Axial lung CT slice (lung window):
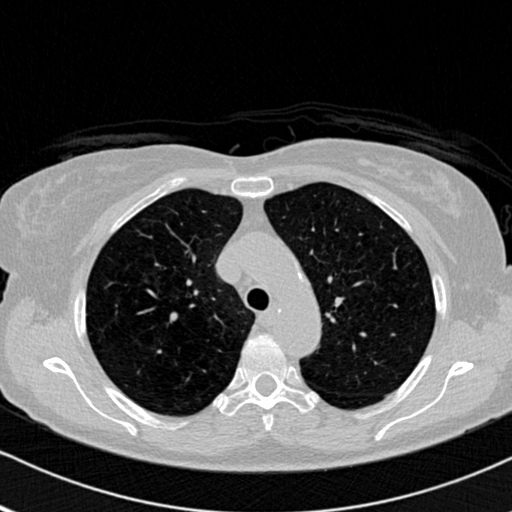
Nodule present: no